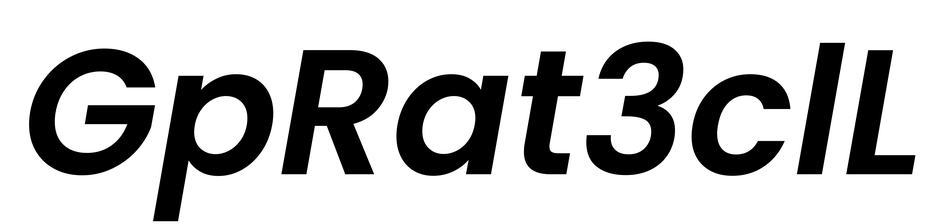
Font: Poppins-SemiBoldItalic